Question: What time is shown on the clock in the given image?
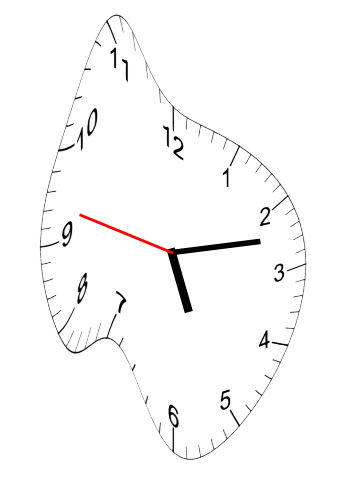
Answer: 05:12:47